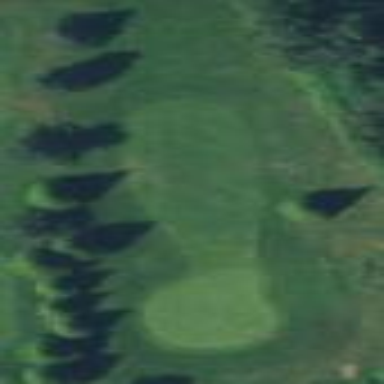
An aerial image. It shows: Rough grassy area used for golf.